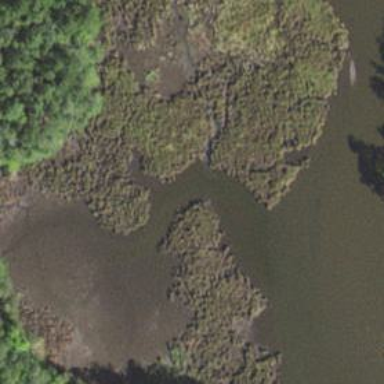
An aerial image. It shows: Saltmarsh wetland.